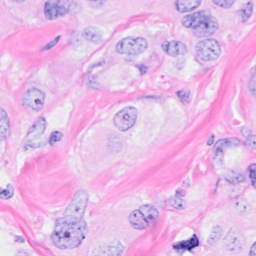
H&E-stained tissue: Breast